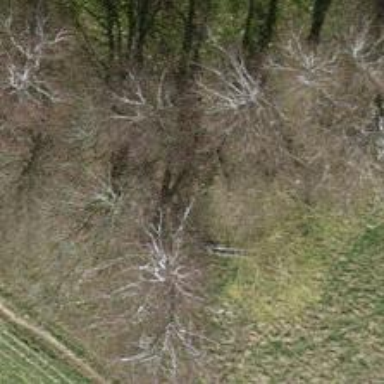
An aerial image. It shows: Single tag "natural: tree."